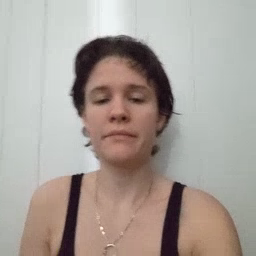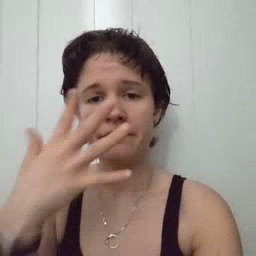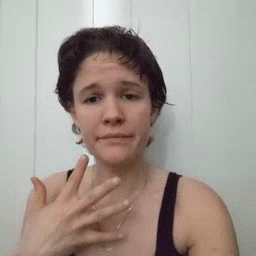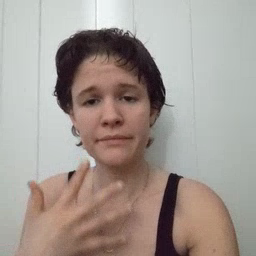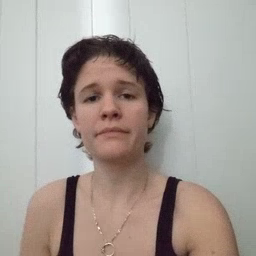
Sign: sad